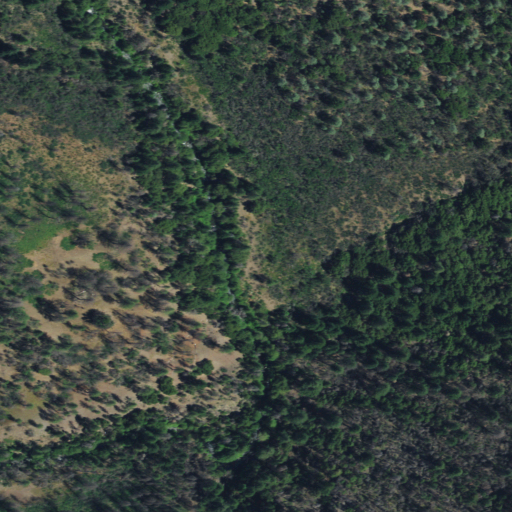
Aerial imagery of plain(s) in California named Gilroy Flat containing shrub, grassland, evergreen forest, and mixed forest